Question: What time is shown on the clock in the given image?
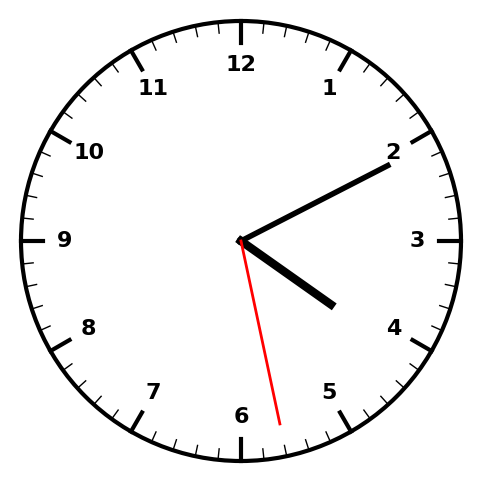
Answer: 04:10:28